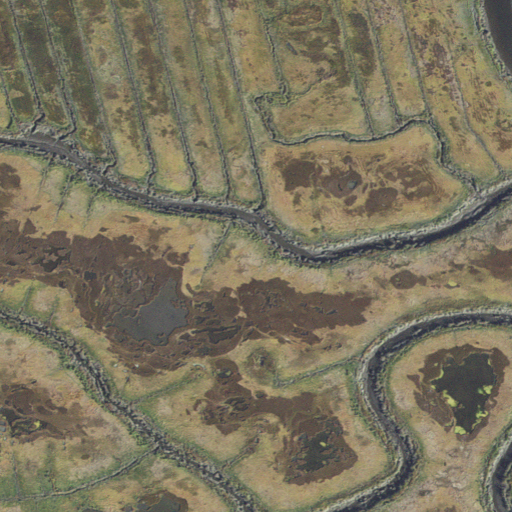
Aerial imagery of island in Massachusetts named Pine Island containing herbaceous wetlands, woody wetlands, and open water